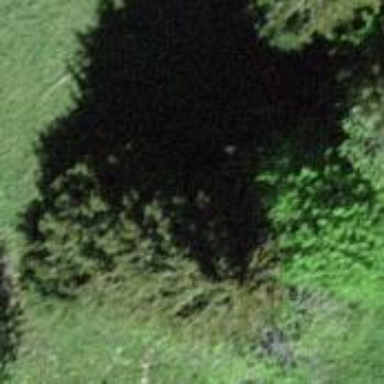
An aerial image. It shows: Needle-leaved tree in its natural environment.